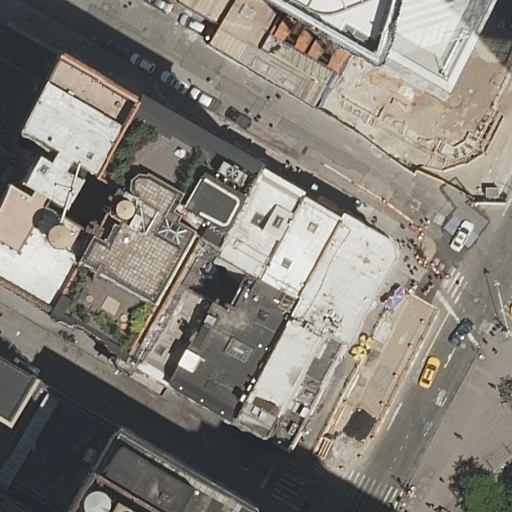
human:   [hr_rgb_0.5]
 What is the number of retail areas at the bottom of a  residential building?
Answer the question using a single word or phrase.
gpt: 0

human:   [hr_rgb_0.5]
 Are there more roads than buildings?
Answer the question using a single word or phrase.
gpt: no

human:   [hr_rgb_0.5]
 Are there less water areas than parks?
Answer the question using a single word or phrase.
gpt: yes

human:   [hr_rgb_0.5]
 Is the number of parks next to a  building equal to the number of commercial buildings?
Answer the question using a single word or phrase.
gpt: no

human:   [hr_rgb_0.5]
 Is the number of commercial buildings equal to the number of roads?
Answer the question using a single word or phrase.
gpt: no

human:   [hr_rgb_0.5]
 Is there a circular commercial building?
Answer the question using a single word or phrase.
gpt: no

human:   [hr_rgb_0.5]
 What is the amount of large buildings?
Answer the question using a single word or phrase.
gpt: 5

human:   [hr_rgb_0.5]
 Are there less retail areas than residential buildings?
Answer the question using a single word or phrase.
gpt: yes

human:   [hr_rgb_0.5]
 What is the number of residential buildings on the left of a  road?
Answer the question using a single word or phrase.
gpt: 8

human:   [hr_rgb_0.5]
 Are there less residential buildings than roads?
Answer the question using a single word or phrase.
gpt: no

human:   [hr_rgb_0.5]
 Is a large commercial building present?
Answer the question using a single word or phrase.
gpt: no

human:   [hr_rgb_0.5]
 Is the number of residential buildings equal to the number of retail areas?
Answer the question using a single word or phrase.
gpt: no

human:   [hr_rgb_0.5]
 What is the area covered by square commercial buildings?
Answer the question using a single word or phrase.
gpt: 0m2

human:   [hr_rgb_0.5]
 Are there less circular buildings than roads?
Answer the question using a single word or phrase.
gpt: yes

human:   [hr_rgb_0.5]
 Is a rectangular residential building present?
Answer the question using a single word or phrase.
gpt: yes

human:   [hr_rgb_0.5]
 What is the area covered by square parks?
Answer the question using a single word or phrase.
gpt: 0m2

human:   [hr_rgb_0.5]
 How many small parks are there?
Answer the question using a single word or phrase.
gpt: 0

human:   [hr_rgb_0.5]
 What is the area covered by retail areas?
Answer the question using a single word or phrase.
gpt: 0m2

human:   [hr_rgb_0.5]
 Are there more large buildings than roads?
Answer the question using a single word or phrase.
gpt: no

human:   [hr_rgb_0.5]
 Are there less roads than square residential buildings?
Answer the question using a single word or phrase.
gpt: no

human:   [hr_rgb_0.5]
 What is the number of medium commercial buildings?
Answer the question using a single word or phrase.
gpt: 0

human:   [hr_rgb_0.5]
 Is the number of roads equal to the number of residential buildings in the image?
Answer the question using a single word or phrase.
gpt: no

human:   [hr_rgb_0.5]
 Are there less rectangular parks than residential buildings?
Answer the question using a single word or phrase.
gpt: yes

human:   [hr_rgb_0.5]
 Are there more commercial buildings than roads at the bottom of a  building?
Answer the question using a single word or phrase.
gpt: no

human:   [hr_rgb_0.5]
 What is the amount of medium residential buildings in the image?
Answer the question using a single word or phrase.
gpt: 2

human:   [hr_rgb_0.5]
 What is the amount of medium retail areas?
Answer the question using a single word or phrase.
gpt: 0

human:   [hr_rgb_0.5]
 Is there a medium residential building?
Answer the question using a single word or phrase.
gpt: yes

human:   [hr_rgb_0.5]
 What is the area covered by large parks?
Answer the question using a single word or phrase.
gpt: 548m2

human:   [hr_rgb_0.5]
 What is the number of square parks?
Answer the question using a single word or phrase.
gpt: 0

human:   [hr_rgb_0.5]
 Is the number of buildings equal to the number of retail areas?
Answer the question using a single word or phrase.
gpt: no

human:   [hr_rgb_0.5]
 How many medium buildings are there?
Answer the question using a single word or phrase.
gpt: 3

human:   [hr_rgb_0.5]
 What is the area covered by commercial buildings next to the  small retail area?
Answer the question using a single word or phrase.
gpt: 0m2

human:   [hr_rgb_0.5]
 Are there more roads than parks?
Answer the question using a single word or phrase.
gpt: yes

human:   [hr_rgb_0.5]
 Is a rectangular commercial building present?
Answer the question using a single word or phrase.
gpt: no

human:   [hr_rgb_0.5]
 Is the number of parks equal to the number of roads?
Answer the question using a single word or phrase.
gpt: no

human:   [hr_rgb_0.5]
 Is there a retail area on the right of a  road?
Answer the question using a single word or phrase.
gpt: no

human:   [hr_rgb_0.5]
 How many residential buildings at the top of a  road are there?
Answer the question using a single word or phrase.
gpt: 4